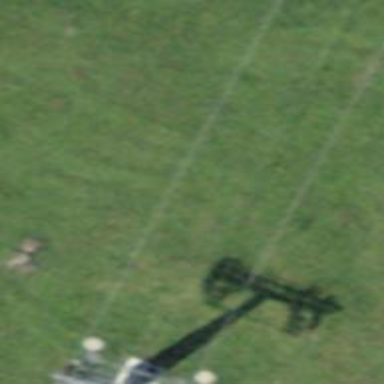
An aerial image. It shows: Pylon used for aerialway.